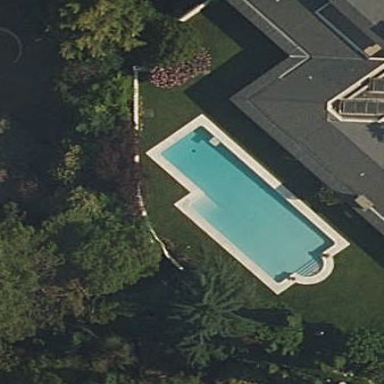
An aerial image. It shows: Swimming pool located in leisure land.